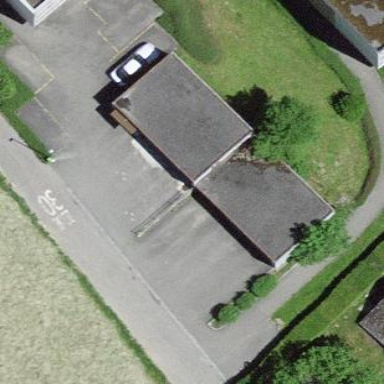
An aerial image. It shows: Garage building.